Question: I am integrating the Xero Accounting API with some software for a client and need to get all PAID invoices between two specified dates.
I am using <URL> but they don't say how get results between two dates.
From looking at how Xero itself does it (see below screenshot), they add a 'startDate' and 'endDate' as query parameters

I have tried this but without any changed to the results return from the query:
'''
$xeroPayments = simplexml_load_string($this->xero->request('GET', $this->xero->url('Invoices'), ['startDate' => '2015-06-01', 'endDate' => '2015-07-01', 'Where' => 'Status=="PAID"'], '', 'xml');
'''
Is there someone that may be able to point me in the right direction?
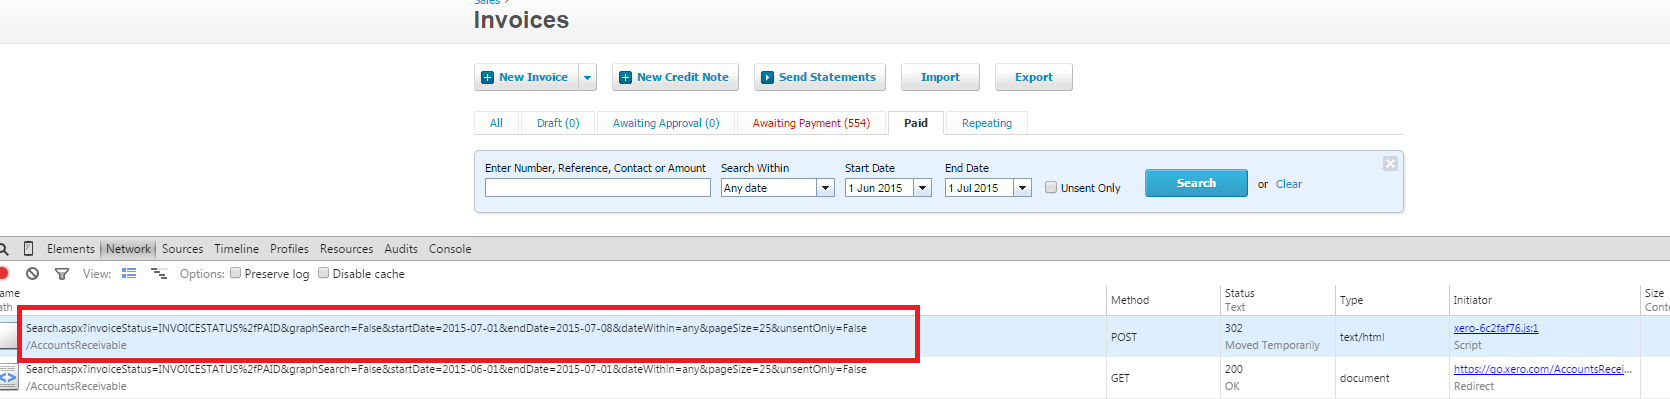
Answer: I ended up contacting the Xero Support Team in regards to this one. So for anyone else that comes across this question, here is the syntax for search an endpoint between two dates:
'''
$invoices = simplexml_load_string($this->xero->request('GET', $this->xero->url('Invoices'), ['Where' => 'Type == "ACCREC" AND Date > DateTime.Parse("2015-06-01T00:00:00") and Date < DateTime.Parse("2015-07-01T00:00:00")'], '', 'xml'));
'''
I would assume this is the same other endpoints and not just Invoices.